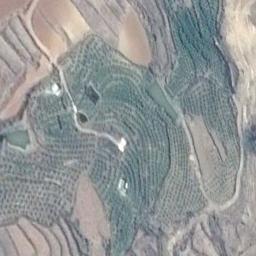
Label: terrace